Field crop: maize
Growth stage: 1
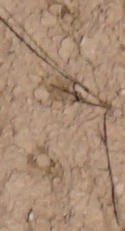
Species: lolium